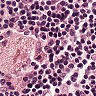
Metastatic tissue present: no